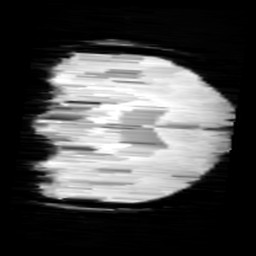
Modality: minIP
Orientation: coronal
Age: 11
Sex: male
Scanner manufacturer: siemens
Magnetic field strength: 3 T
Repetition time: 0.027 s
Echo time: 0.02 s